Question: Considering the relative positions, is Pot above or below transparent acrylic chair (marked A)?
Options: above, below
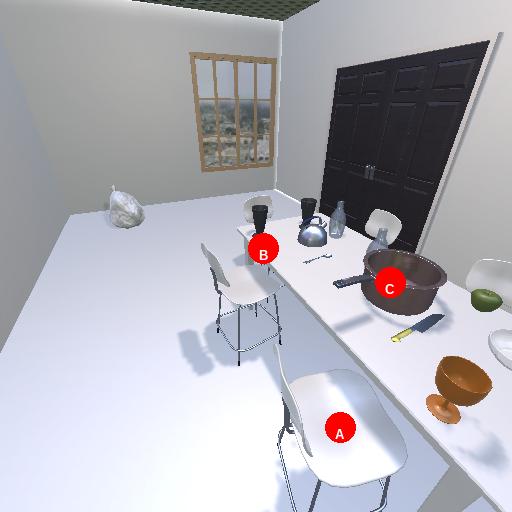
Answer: above